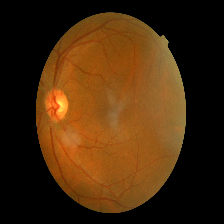
Diabetic retinopathy grade: Mild